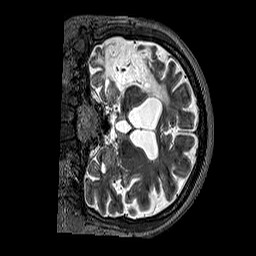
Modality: T2w
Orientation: coronal
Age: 71
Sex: male
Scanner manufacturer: siemens
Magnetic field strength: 3 T
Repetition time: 3.2 s
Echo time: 0.567 s